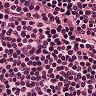
Metastatic tissue present: no